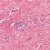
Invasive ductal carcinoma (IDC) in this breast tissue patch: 0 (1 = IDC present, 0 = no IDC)